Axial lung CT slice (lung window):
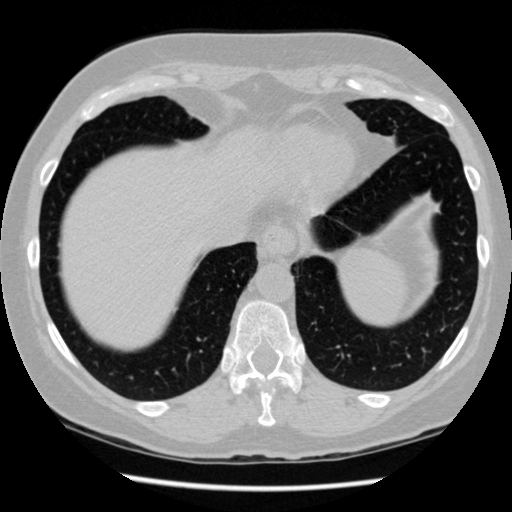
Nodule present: no